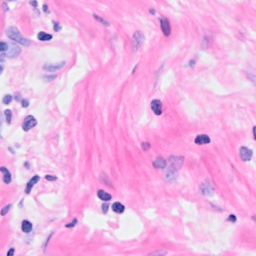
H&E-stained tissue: Breast